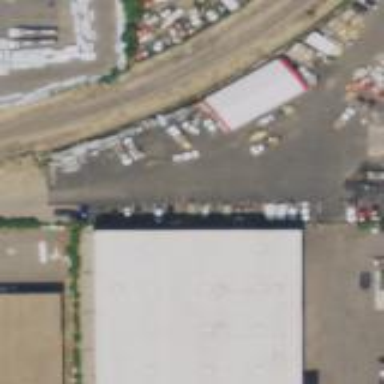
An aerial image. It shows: Industrial building.